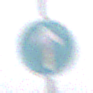
Verkehrszeichen: VorgeschriebeneFahrtrichtungGeradeaus
Umgebung: Outdoor, RoadRail
Tageszeit: Midday
Wetter: Overcast
Licht: Natural
Jahreszeit: NotSpecified
Kontrast: LowContrast